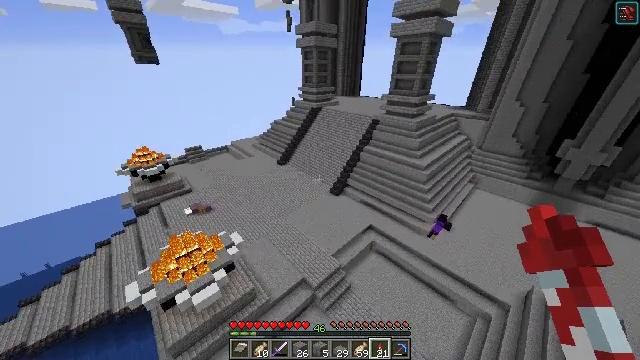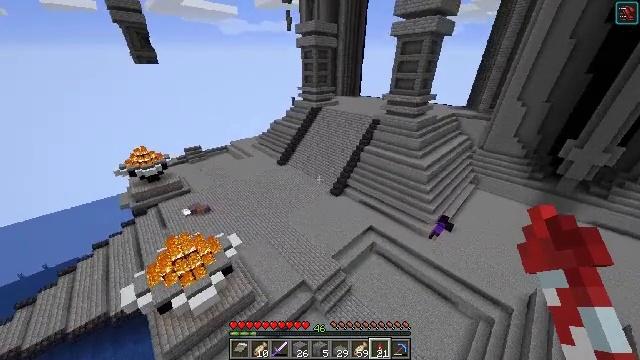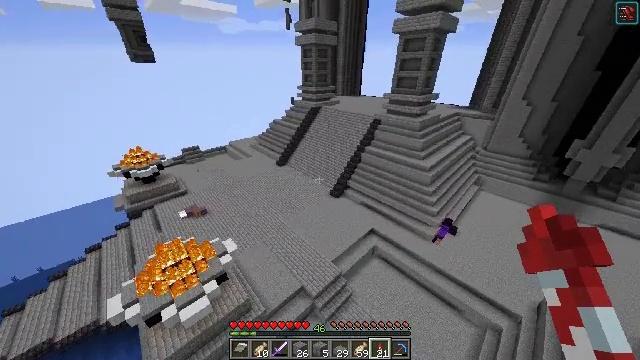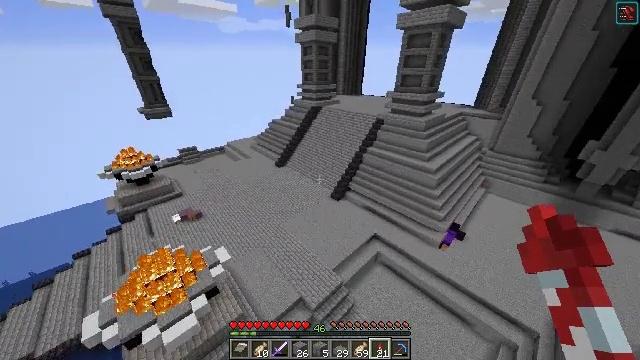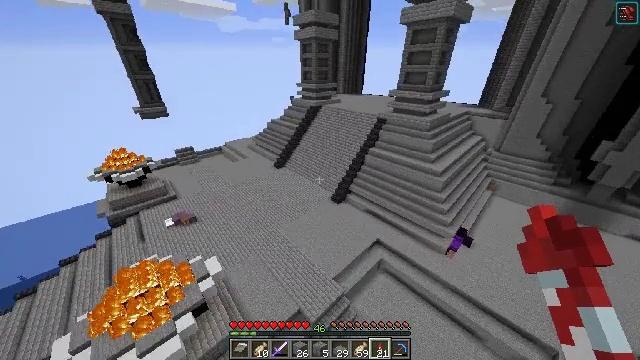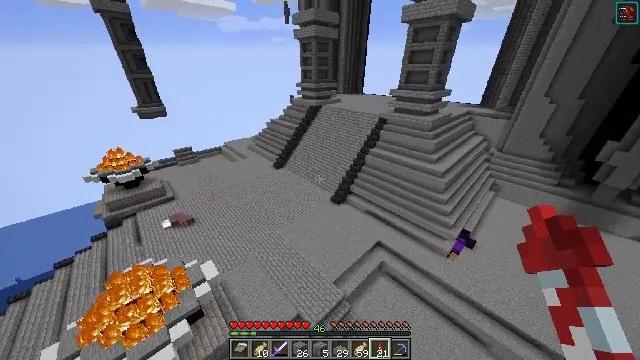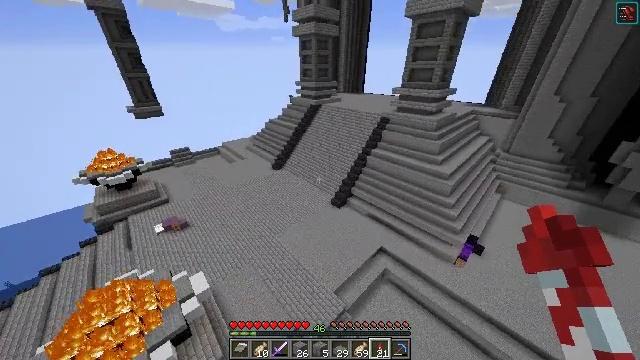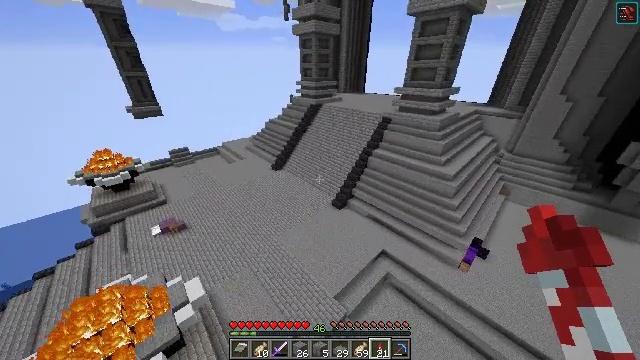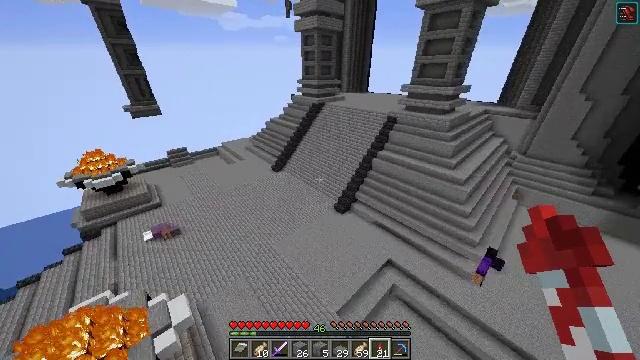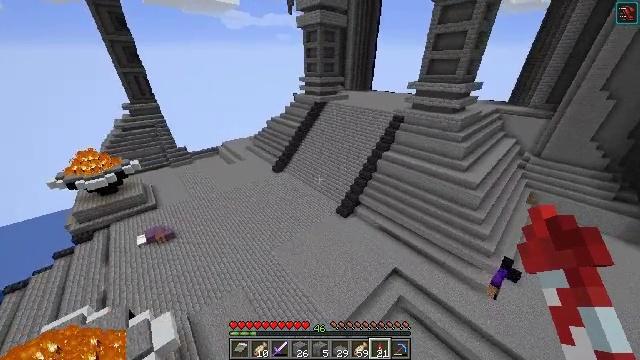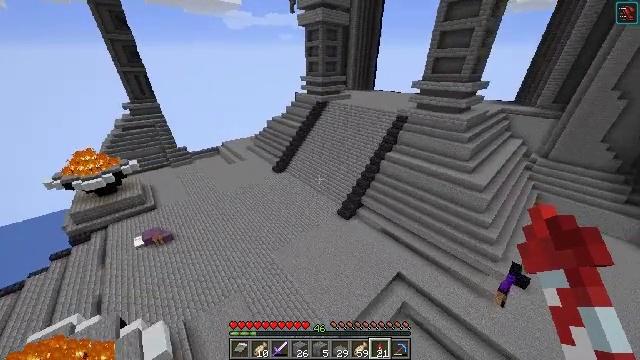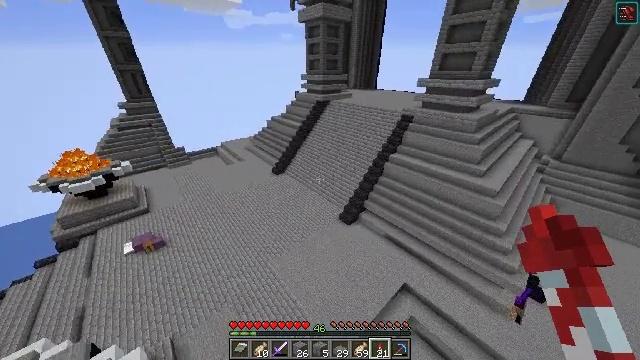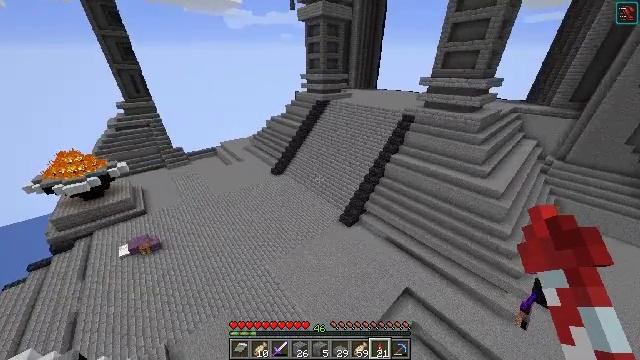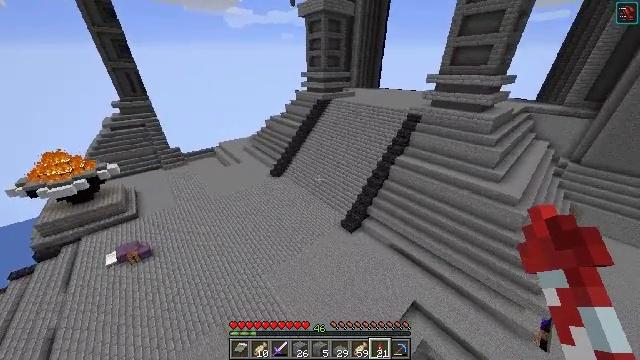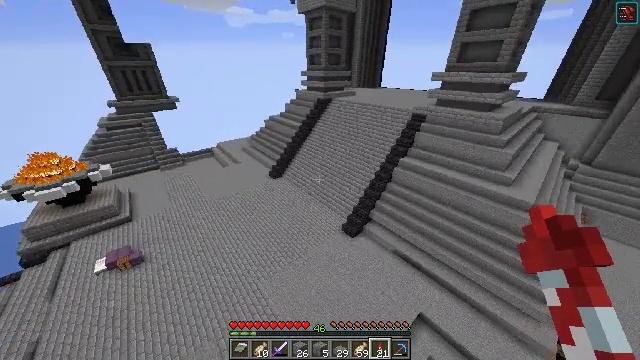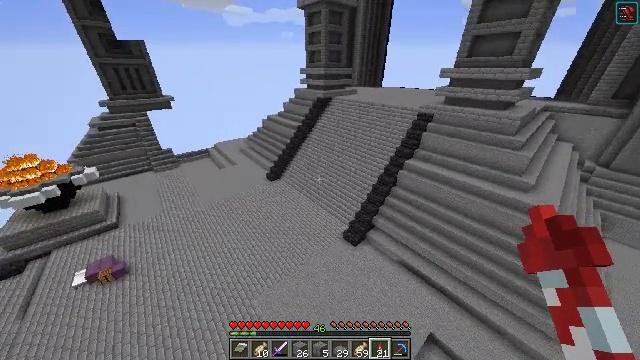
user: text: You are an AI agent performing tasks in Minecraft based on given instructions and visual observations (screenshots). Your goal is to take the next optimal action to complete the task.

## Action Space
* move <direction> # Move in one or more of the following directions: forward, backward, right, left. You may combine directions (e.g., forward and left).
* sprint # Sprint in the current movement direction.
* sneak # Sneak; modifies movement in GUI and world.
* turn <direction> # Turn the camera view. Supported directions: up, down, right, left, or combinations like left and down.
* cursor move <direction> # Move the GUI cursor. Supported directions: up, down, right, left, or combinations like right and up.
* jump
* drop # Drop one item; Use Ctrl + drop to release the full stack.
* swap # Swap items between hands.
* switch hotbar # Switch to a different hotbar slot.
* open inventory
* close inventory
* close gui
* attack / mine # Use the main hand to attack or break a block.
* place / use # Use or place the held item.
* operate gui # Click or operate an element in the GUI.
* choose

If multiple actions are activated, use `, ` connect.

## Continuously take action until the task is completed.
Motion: motion action
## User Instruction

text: Use the crafting grid to craft lime stained glass.
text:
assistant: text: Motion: no_op
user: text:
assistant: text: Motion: no_op
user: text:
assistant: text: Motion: no_op
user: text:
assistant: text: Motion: no_op
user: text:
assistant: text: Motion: no_op
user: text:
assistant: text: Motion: no_op
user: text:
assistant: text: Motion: no_op
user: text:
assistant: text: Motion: no_op
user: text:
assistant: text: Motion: no_op
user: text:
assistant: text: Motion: no_op
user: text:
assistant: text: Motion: no_op
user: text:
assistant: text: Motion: no_op
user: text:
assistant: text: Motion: no_op
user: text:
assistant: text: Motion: no_op
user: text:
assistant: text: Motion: no_op
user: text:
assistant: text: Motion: no_op
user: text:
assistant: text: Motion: no_op
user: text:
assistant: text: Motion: no_op
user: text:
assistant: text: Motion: no_op
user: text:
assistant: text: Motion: no_op
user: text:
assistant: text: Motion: no_op
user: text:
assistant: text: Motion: no_op
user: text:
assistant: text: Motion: no_op
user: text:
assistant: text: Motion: no_op
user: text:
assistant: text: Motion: no_op
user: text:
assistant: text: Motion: no_op
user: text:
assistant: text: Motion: turn left
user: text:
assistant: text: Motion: turn left
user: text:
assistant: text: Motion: turn left
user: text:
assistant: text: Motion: turn left